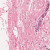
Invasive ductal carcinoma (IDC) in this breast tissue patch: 0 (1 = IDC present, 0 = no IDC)